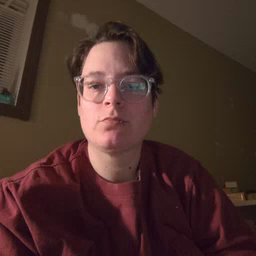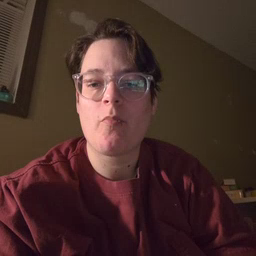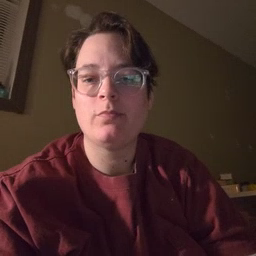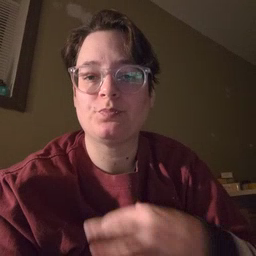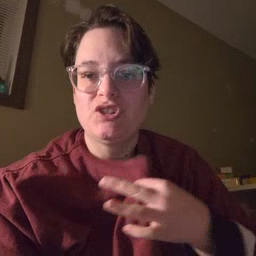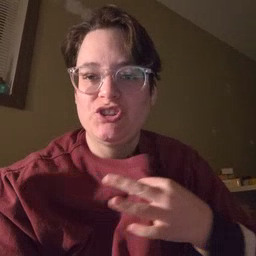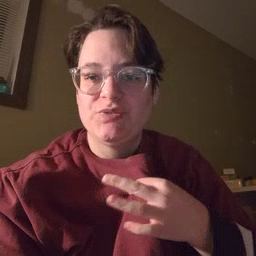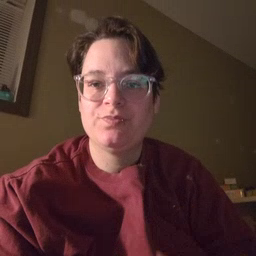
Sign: shirt